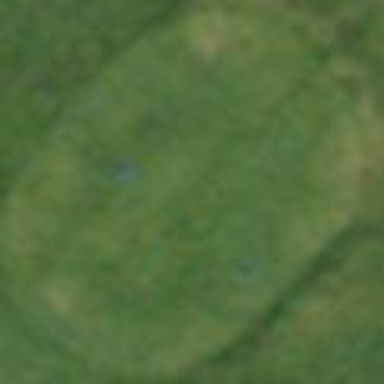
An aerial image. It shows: Grassy area designated as golf tee.